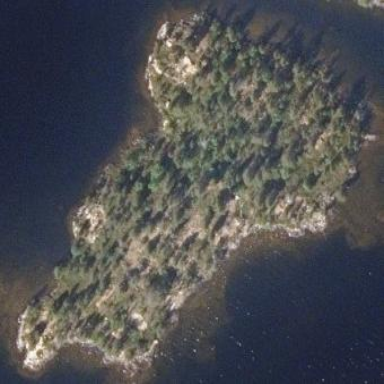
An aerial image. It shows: Islet.